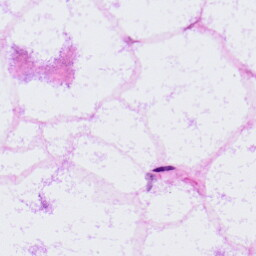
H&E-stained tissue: LymphNode